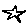
Label: star